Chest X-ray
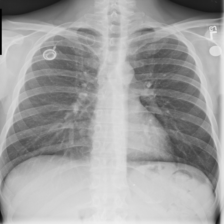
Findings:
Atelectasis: negative
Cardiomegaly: negative
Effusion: negative
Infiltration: negative
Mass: negative
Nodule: negative
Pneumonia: negative
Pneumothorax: negative
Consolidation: negative
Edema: negative
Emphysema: negative
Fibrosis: negative
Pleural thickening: negative
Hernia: negative